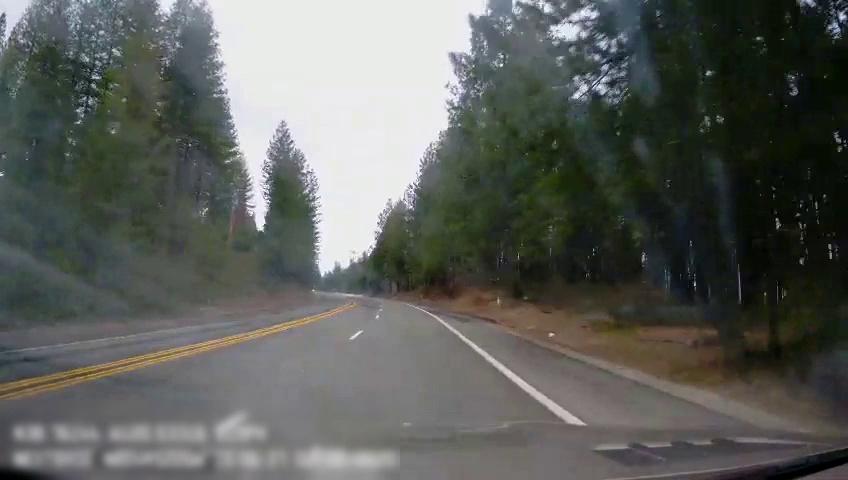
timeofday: Day
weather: Cloudy
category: Drivable Space
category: Lanes | Opposite Lane
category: Lanes | Opposite Lane
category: Lanes | Alternate Lane
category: Lanes | Current Lane
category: Lanes | Current Lane